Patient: sex M, age 30
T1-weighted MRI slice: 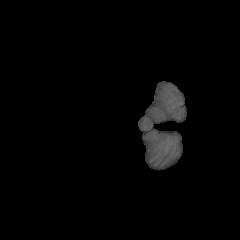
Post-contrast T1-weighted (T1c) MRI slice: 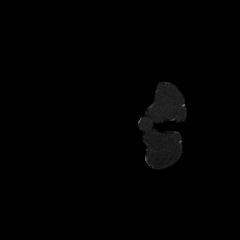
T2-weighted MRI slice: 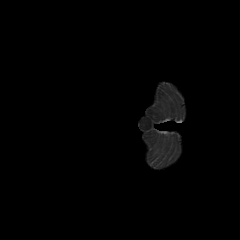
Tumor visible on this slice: no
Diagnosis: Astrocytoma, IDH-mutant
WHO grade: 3